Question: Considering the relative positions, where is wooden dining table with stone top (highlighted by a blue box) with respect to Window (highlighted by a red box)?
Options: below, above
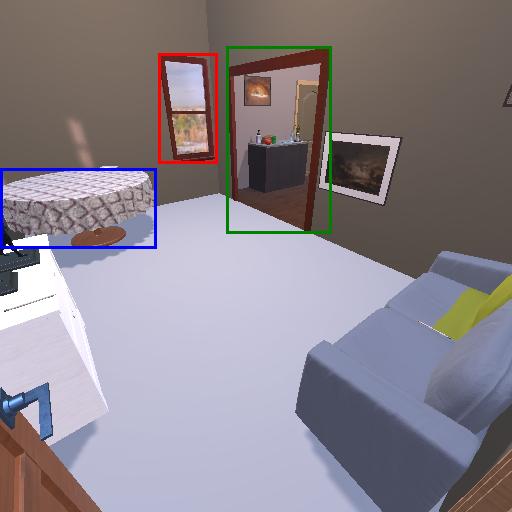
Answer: below